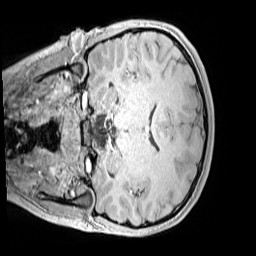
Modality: MP2RAGE
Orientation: coronal
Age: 12
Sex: female
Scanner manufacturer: siemens
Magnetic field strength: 3 T
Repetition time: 4 s
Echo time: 0.00299 s